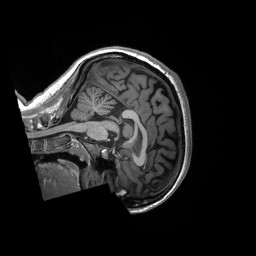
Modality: T1w
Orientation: sagittal
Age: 19
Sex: female
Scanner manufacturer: siemens
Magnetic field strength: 3 T
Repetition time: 2.3 s
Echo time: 0.00298 s